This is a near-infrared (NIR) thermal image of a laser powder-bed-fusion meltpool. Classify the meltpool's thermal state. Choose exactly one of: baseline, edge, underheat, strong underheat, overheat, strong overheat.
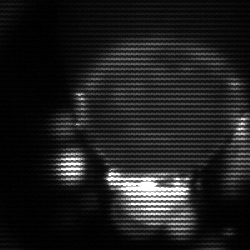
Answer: edge